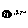
Label: moon